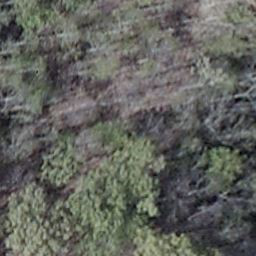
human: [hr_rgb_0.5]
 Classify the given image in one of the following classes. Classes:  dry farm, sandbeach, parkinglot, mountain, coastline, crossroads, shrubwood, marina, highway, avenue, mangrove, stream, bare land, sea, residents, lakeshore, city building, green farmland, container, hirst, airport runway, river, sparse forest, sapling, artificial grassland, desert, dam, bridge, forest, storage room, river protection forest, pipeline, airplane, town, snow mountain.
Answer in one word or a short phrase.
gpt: shrubwood